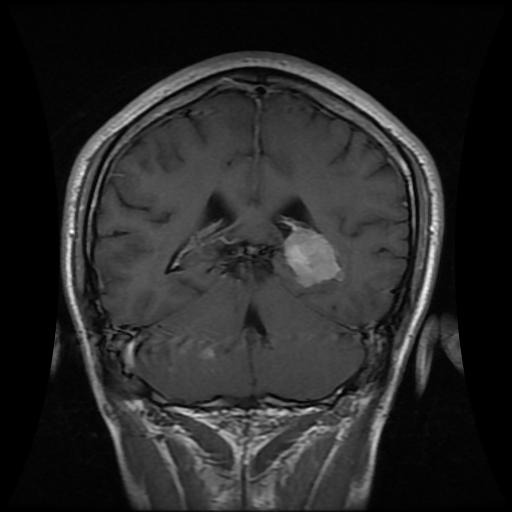
Label: meningioma